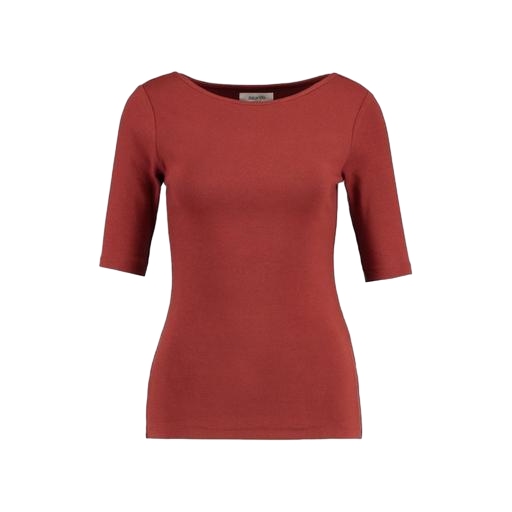
red three-quarter-sleeve scoop-neck t-shirt only macy, brown boat-neck jersey t-shirt, red boat-neck top, white background